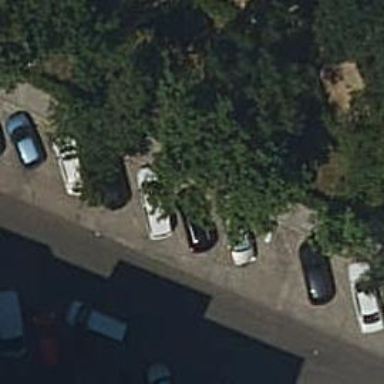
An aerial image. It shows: Sidewalk along the footway.